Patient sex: M
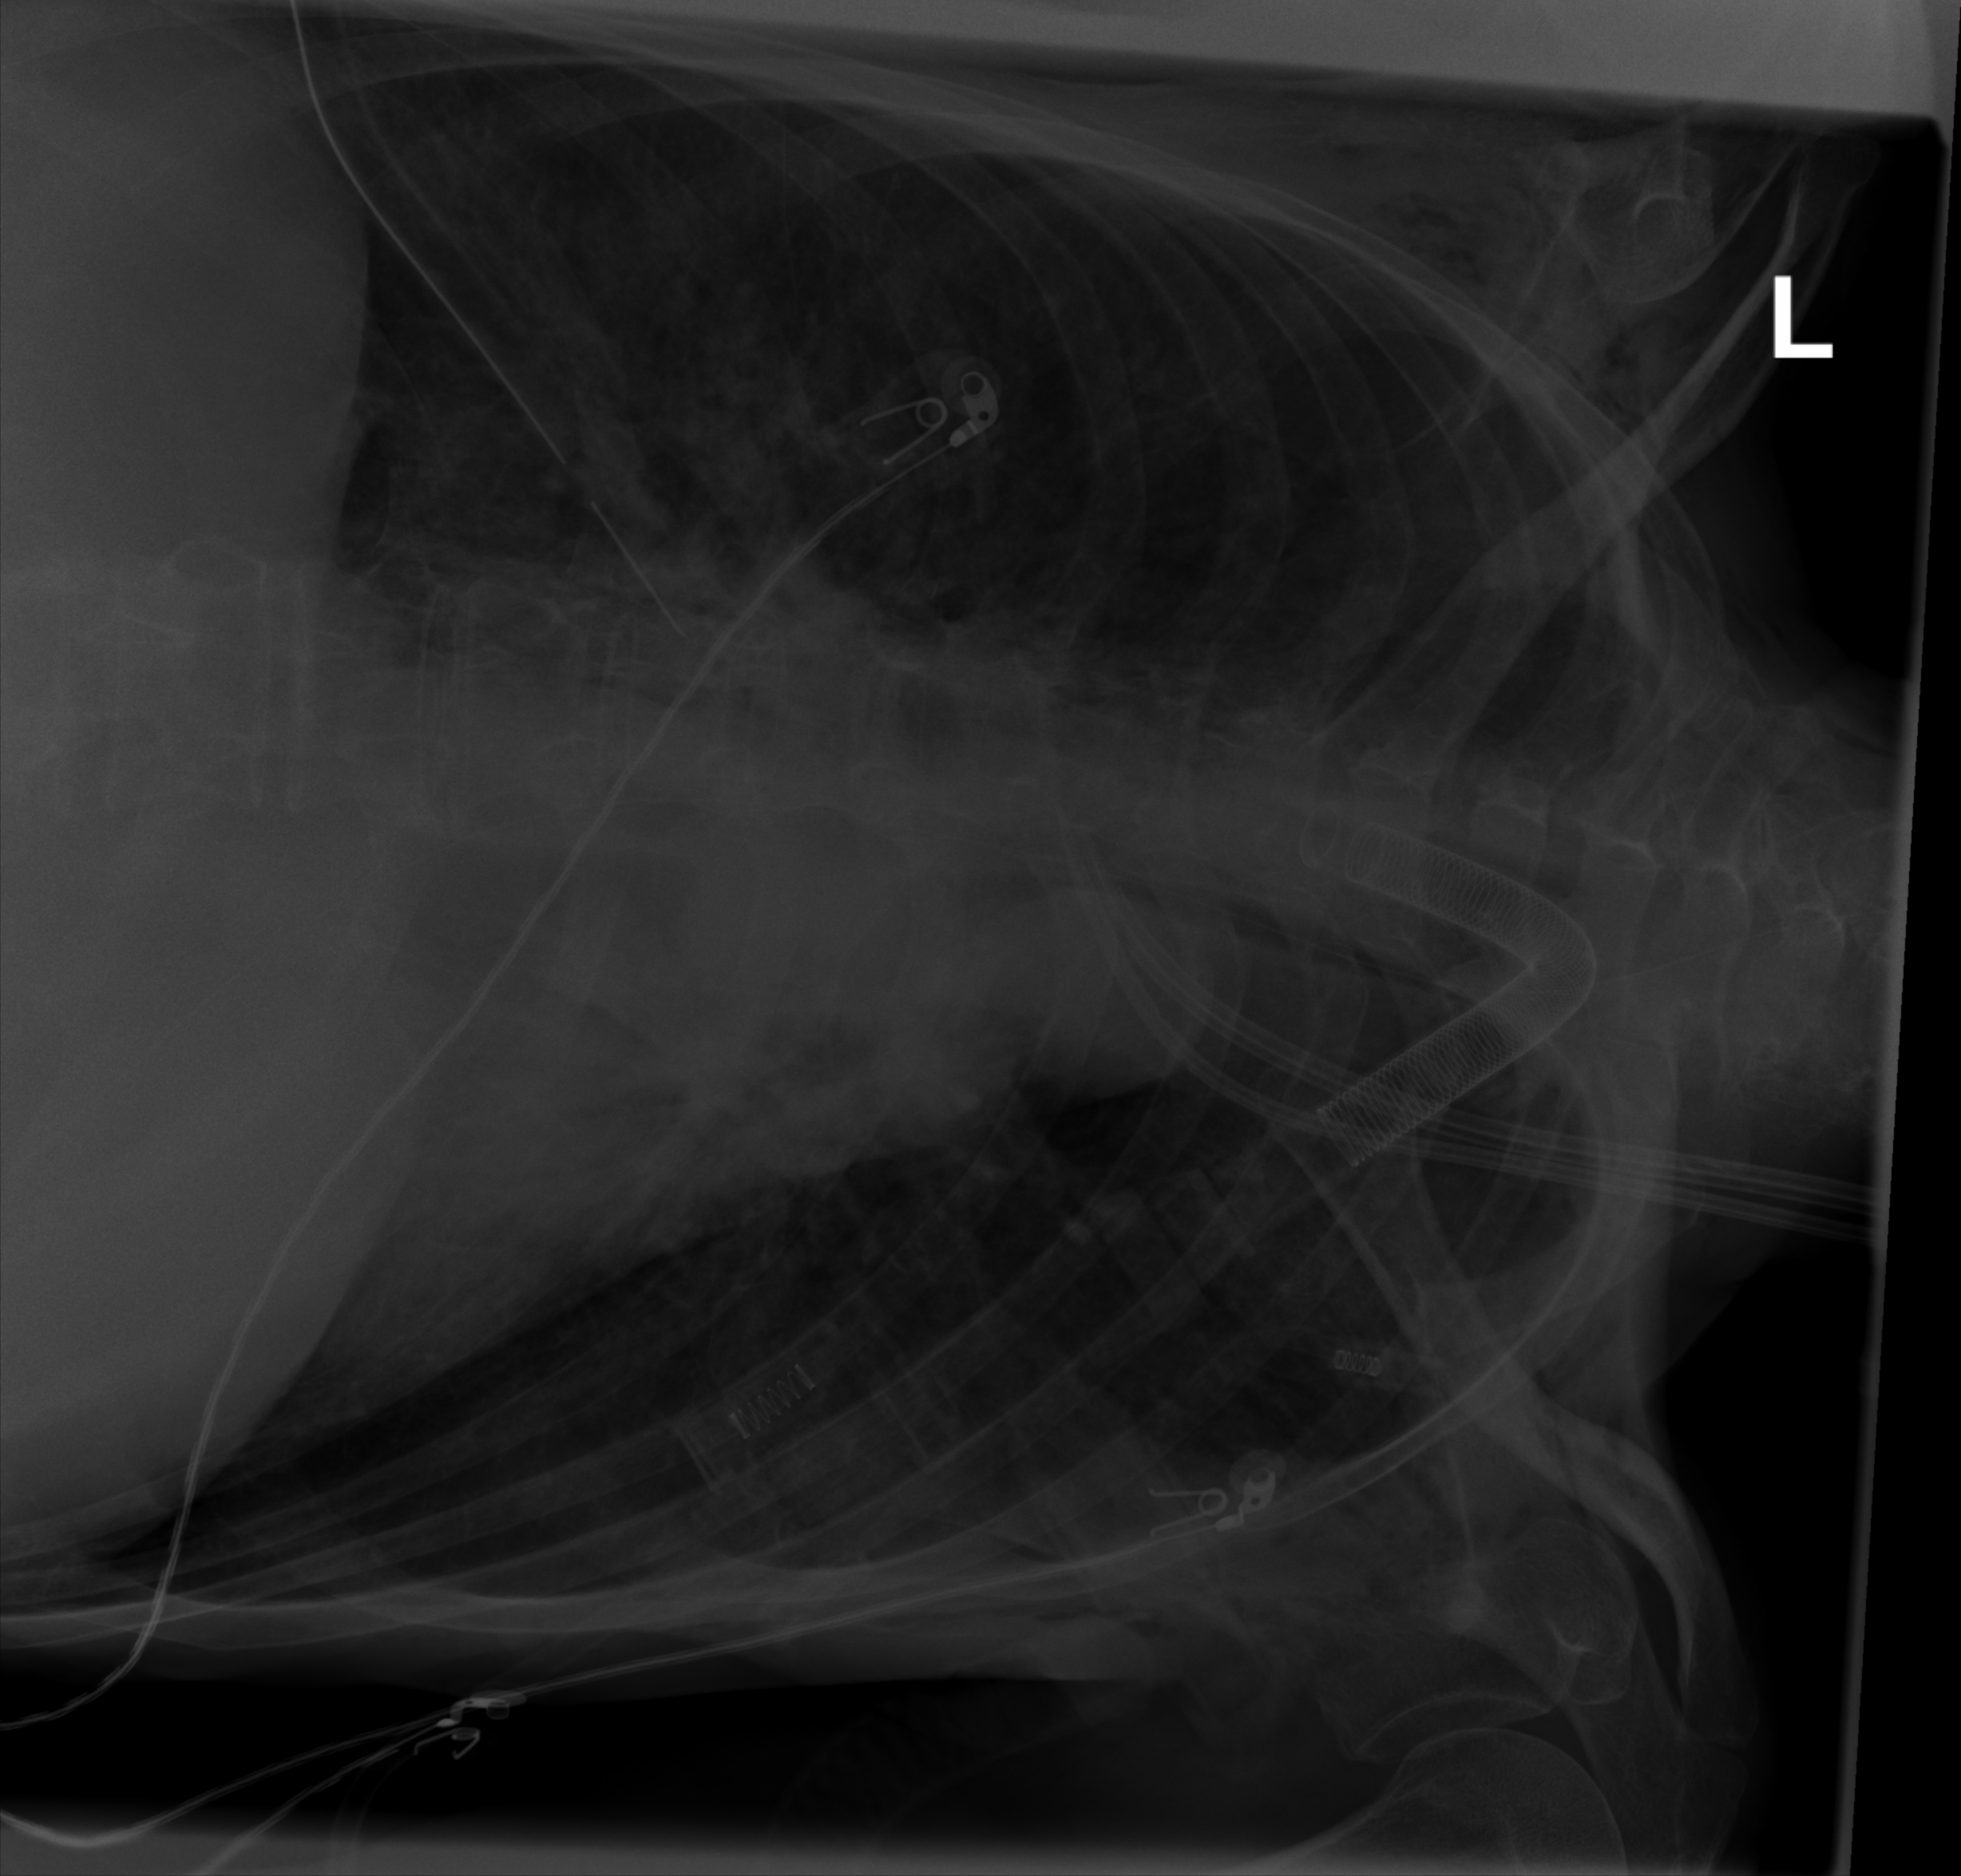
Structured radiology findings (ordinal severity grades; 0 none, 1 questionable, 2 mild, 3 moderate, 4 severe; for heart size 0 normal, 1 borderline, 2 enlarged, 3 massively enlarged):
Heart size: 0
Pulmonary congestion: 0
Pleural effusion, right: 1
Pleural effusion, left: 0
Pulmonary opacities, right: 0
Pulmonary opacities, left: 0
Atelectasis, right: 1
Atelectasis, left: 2